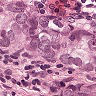
Metastatic tissue present: yes